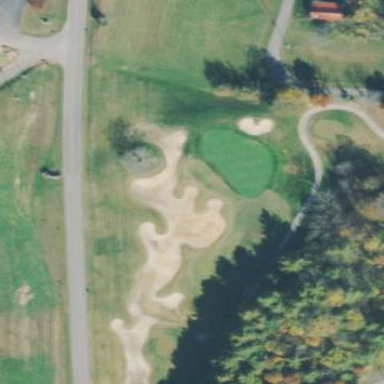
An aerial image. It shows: Sand bunker on golf course.